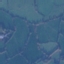
Land use / land cover: Pasture